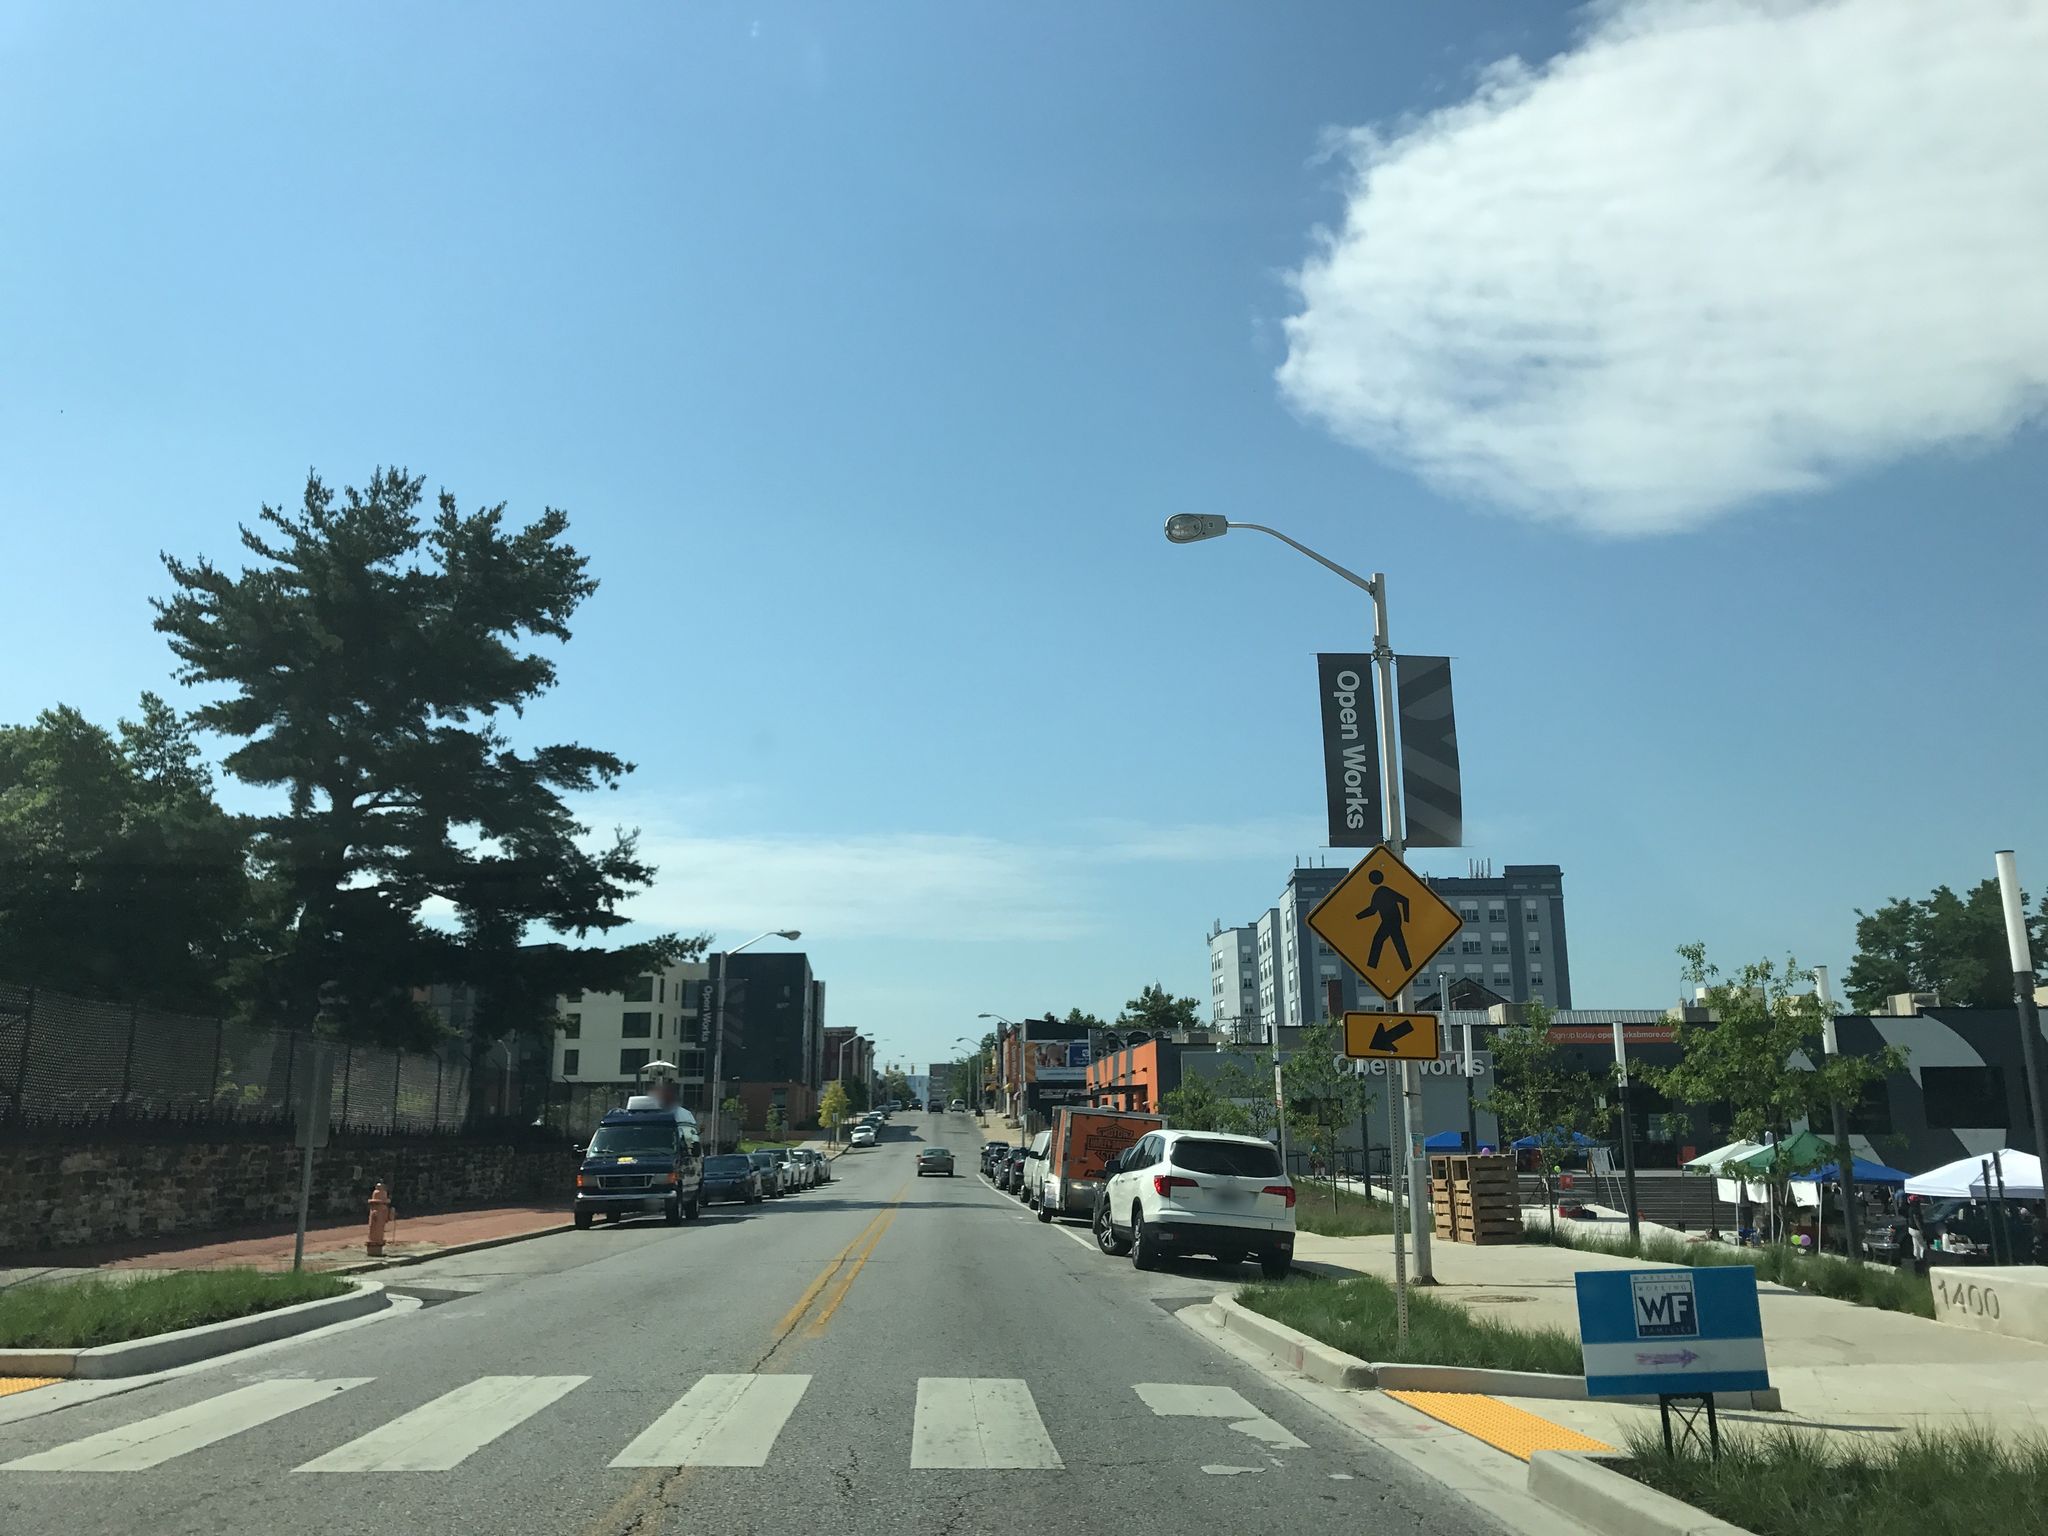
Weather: clear
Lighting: day
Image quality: good
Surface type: driving surface
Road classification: service
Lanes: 4
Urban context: urban centre
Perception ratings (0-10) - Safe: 2.87, Lively: 5.26, Beautiful: 2.6, Boring: 4.45, Depressing: 5.2, Wealthy: 2.18